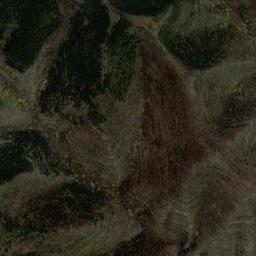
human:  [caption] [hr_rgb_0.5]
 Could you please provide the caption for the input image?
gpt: The folded mountain consists of some ridges and valleys .

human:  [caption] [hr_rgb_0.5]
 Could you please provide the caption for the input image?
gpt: The mountains are winding and undulating .

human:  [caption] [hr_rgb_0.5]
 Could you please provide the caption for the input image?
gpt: Most of the area on this mountain is grey rock .

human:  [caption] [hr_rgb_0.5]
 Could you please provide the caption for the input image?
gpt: The mountain is full of brown soil with some green plants .

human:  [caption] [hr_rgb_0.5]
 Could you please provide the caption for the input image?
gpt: There are some green land on the brown mountain .